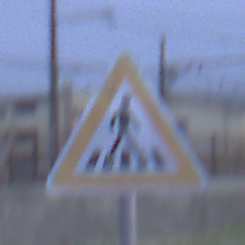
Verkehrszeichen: FussgaengerueberwegLinks
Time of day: SunriseSunset
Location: Outdoor (Urban)
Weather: Overcast
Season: NotSpecified
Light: Natural